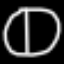
Label: clock